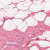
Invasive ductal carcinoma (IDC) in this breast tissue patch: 0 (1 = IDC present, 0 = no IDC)